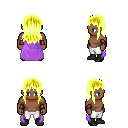
a pixel art fantasy rpg character, male body template, human, dark skin, lavender cape, white pants, gold unkempt hairstyle, leather bracers, black shoes, four views (front, back, left, right), 2x2 character sprite sheet, small pixel art, hard edges, no anti-aliasing